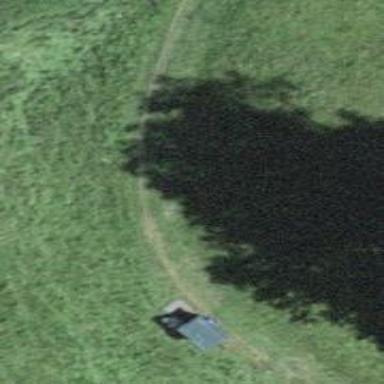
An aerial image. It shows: Footway covered with grass.